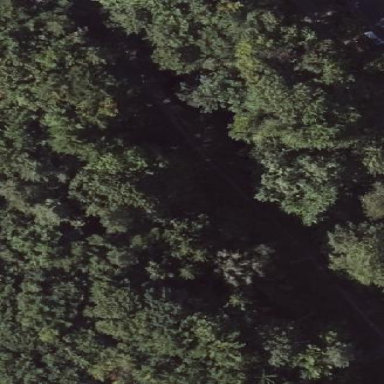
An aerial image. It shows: Mixed woodland with various types of leaves.